Question: I am having some real issues installing the eGIT plugin for eclipse.
If i go to the install new software page and enter <URL> in the work with bar i get no results - only a could not find message.
If i change the work with to all available sites, and then search egit i get nothing.
If i try and do an update of eclipse and then search I still get nothing.
I have no idea what else i need to do! I am using Juno which apparently has it pre installed but i dont see it in the show view or persepctive window anywhere

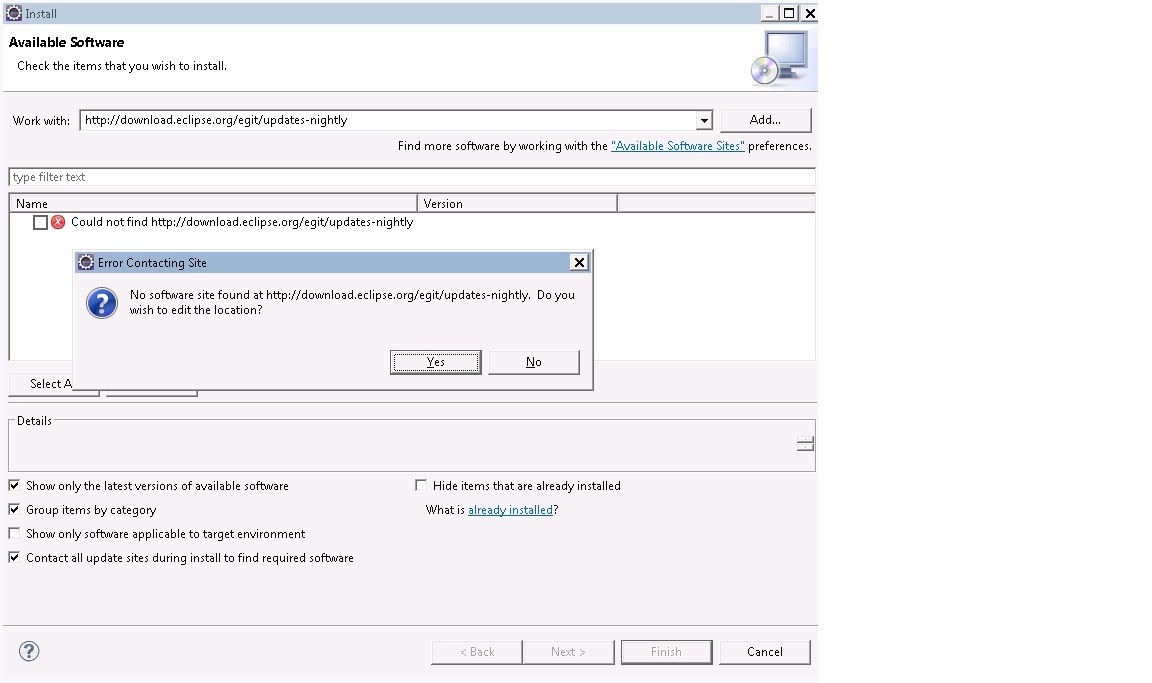
Answer: window -> open perspective -> other -> git repository exploring
I entered the same link as you provided and I see the plugin. What do you see? Can you post the picture?